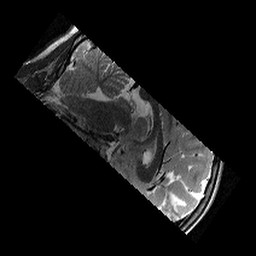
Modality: T2w
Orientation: sagittal
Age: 12
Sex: female
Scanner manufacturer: siemens
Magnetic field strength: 3 T
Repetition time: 9.23 s
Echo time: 0.067 s